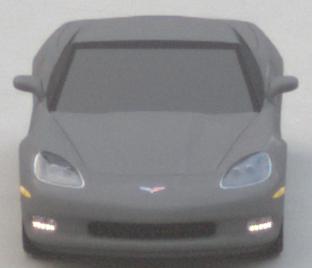
Make: Chevrolet
Model: Corvette Coupé
Detailed model: Corvette (C6) Coupé
Model produced from: 2005/02
Model produced until: 2008/03
Doors: 3
Color: gray
Road condition: dry road
Daytime: morning or afternoon
Contrast: low contrast